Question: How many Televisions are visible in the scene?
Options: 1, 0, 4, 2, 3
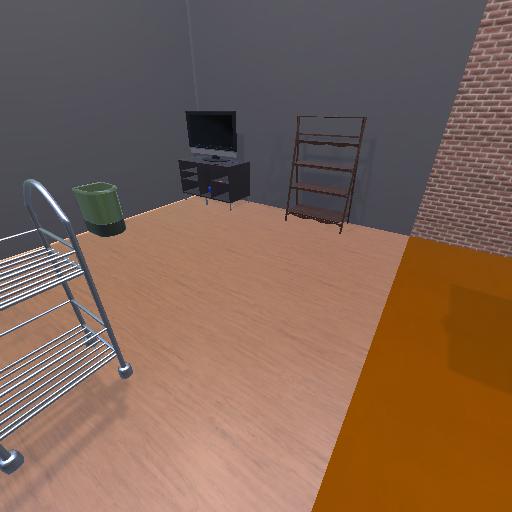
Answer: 1